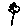
Label: flower